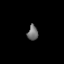
Tissue: lung
Cell type: Endothelial cells
Senescence score: 0.555
Nuclear area (px): 155
Mean DAPI intensity: 112.084